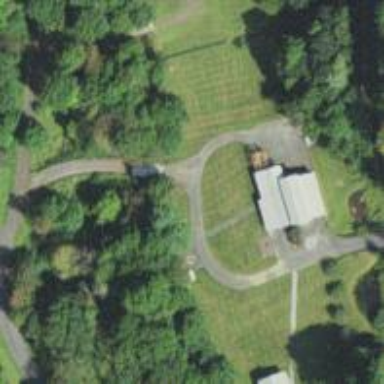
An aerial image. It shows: Covered driveway bridge.